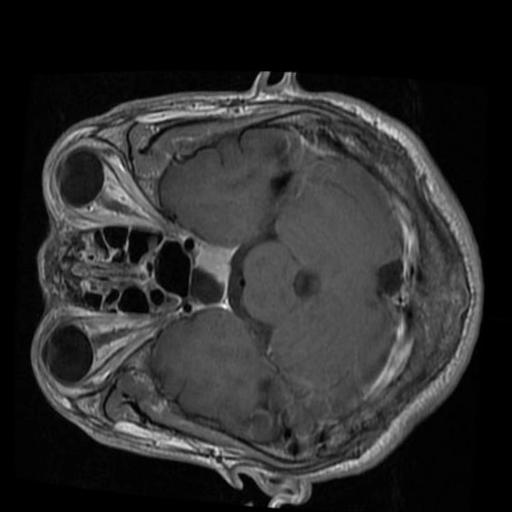
Label: brain_tumor